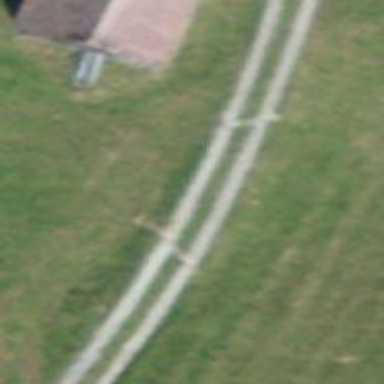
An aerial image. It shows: Unpaved track with grade2 quality type.